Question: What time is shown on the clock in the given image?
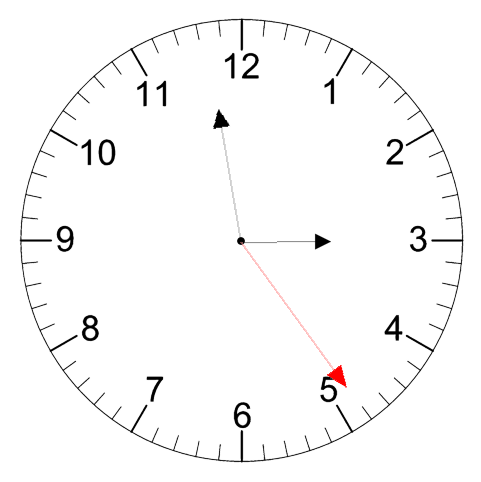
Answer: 02:58:24